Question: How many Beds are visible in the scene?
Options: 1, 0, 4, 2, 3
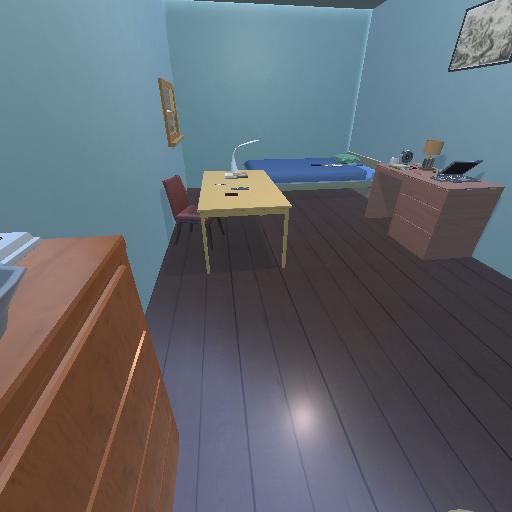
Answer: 1